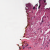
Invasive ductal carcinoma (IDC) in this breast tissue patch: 0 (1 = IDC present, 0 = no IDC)